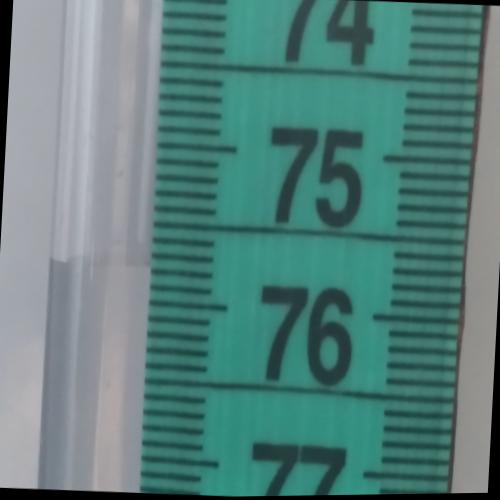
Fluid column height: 75.8 cm